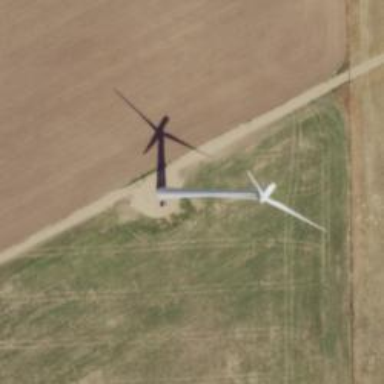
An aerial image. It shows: Wind generator powered by wind. The generator type is horizontal axis and it uses wind turbines.